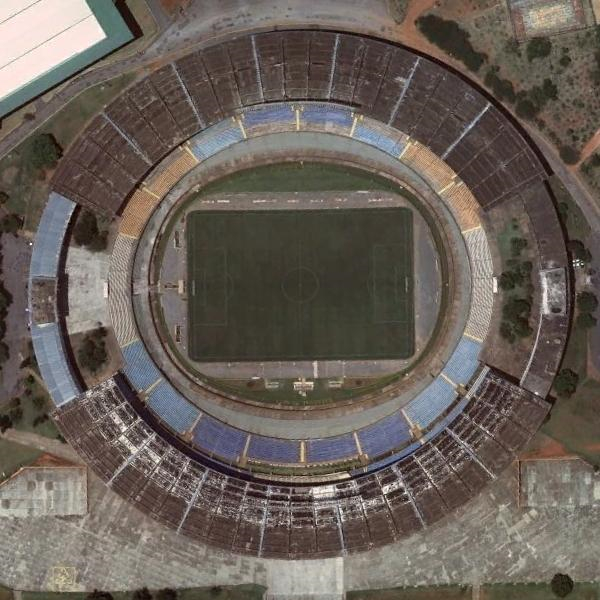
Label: Stadium